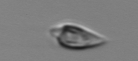
Label: Oxytoxum